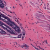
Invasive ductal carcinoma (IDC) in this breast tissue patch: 0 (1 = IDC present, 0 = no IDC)